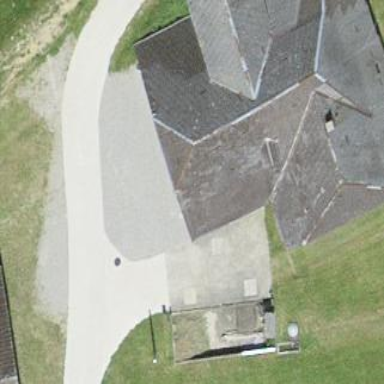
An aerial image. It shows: Farm building.